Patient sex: M
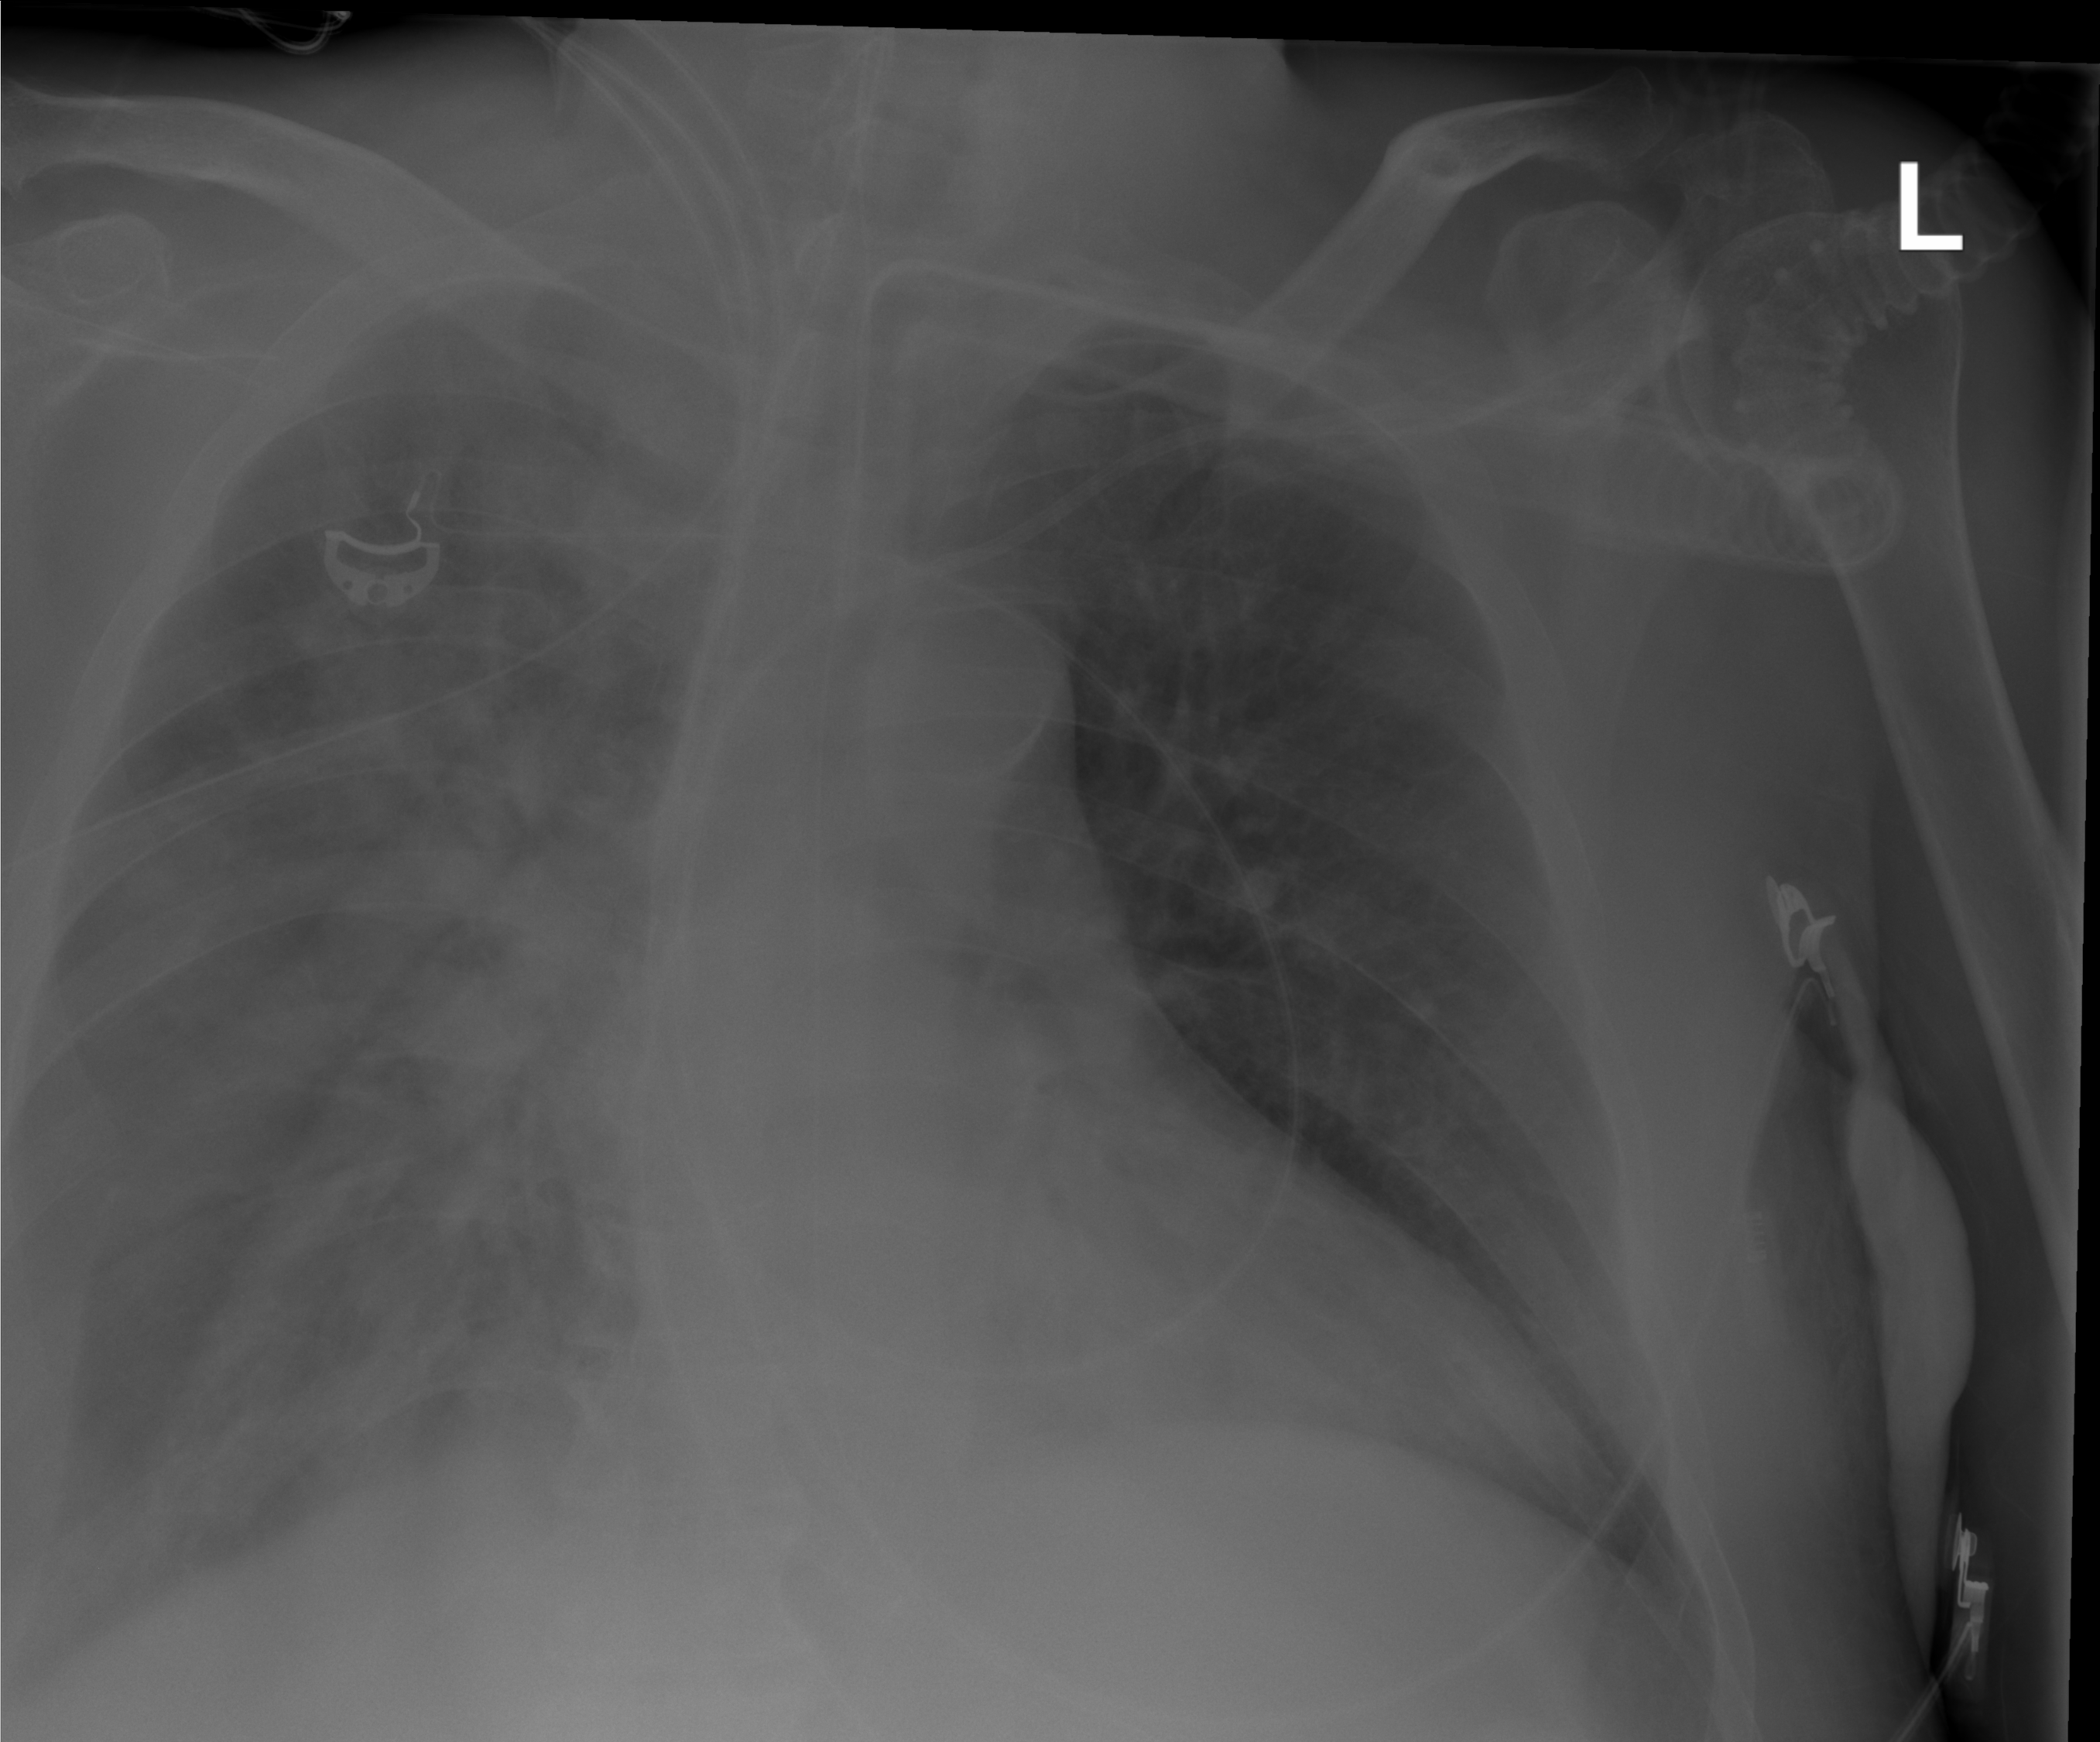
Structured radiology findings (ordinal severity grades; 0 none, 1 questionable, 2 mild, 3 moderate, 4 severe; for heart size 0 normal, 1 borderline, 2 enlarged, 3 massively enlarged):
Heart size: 2
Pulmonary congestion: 3
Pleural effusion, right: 3
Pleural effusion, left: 2
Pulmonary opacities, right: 3
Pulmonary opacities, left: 2
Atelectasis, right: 3
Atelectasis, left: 2